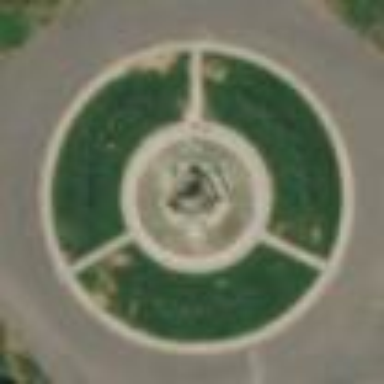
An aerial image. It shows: Service road that intersects roundabout.